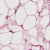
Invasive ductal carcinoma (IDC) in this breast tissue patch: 0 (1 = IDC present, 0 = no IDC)